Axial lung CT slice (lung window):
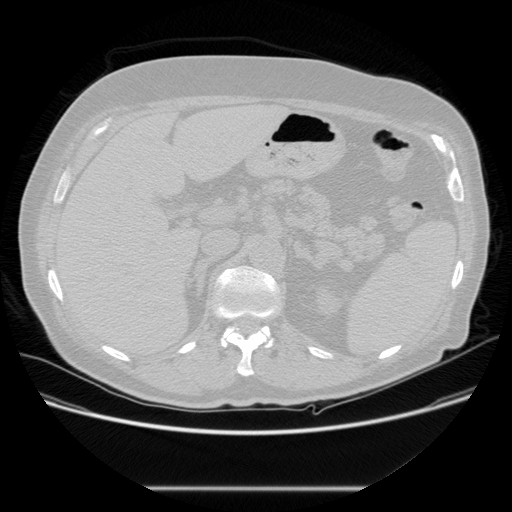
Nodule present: no